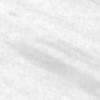
Label: change